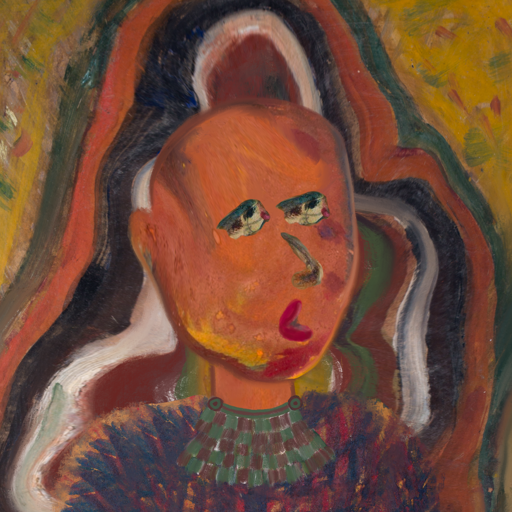
Background: AfterRaid, Head And Neck Side: Mother_And_Son_Son, Face Side: Pipe, Bust: In_The_Sun, Hair Side: Blank, Head Accessory: Blank, Second Necklace: After_Raid, Necklace: Blank, Baby: Blank